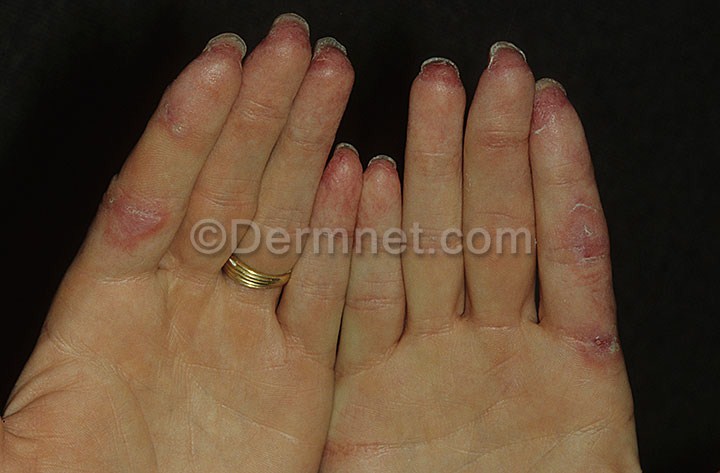
Disease: Lupus and other Connective Tissue diseases